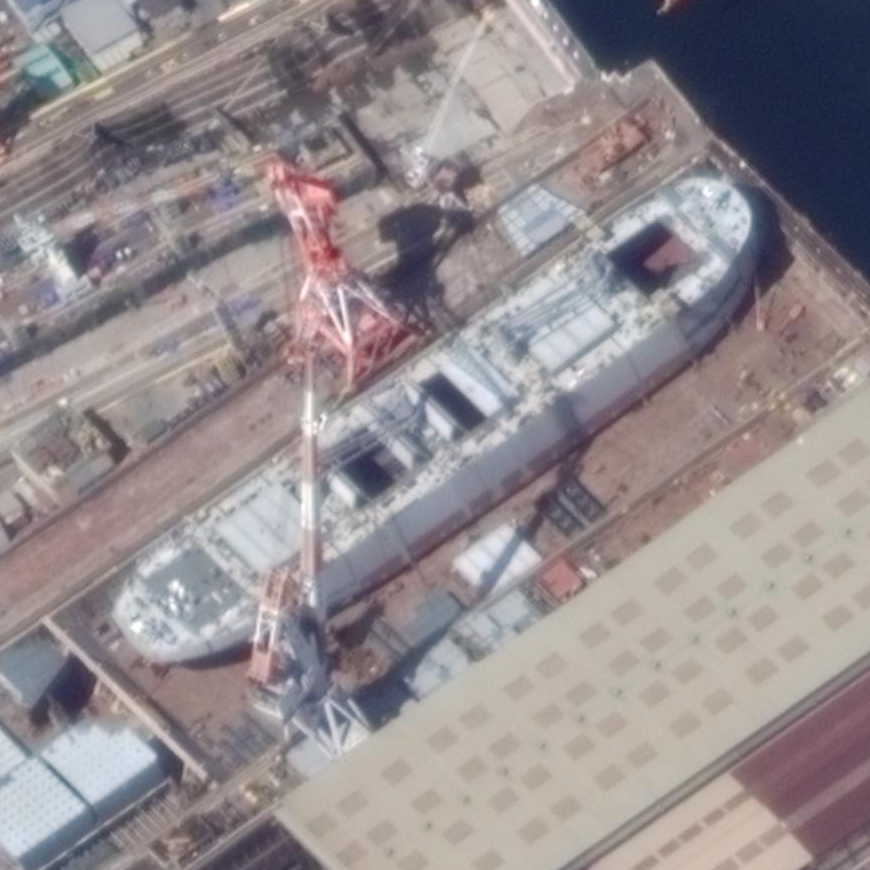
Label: civil